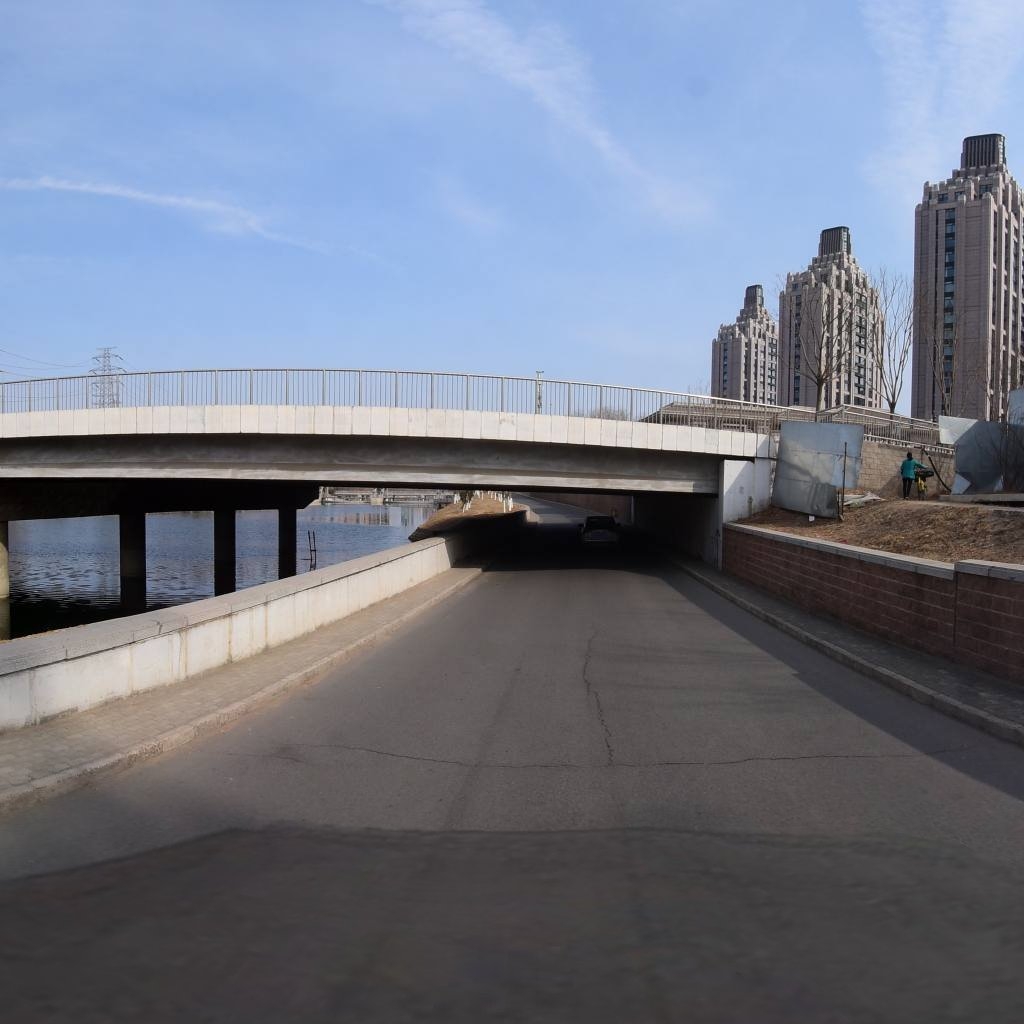
Region: Chaoyang
Road damage annotations: transverse crack, longitudinal crack, transverse crack